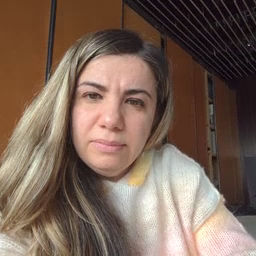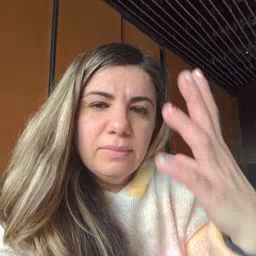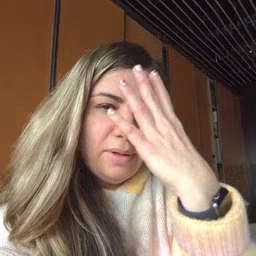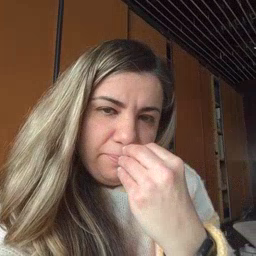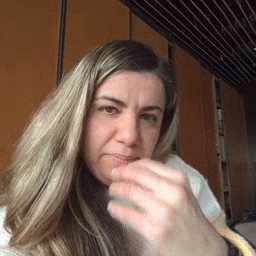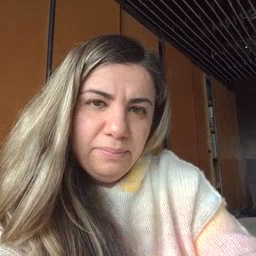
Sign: nap